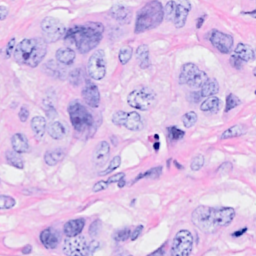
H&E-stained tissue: Breast